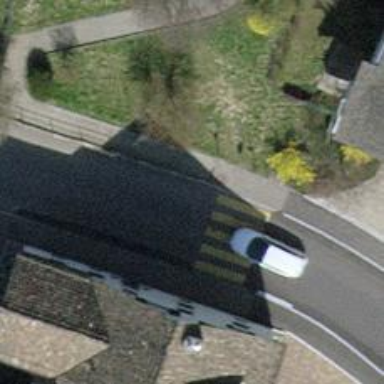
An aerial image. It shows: Marked zebra crossing on the road.